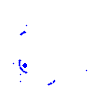
Particle: electron